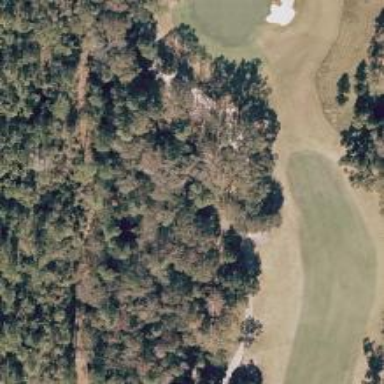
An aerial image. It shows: Golf rough area.